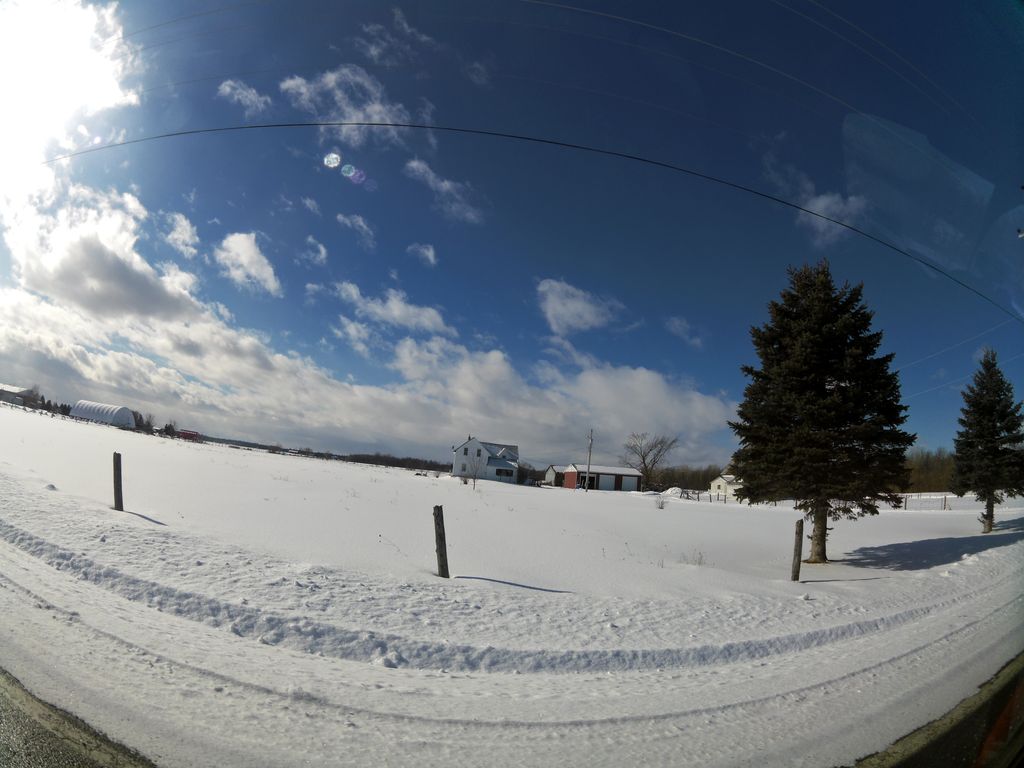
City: ottawa-gatineau